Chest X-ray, AP view. Patient: 34 years old, sex M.
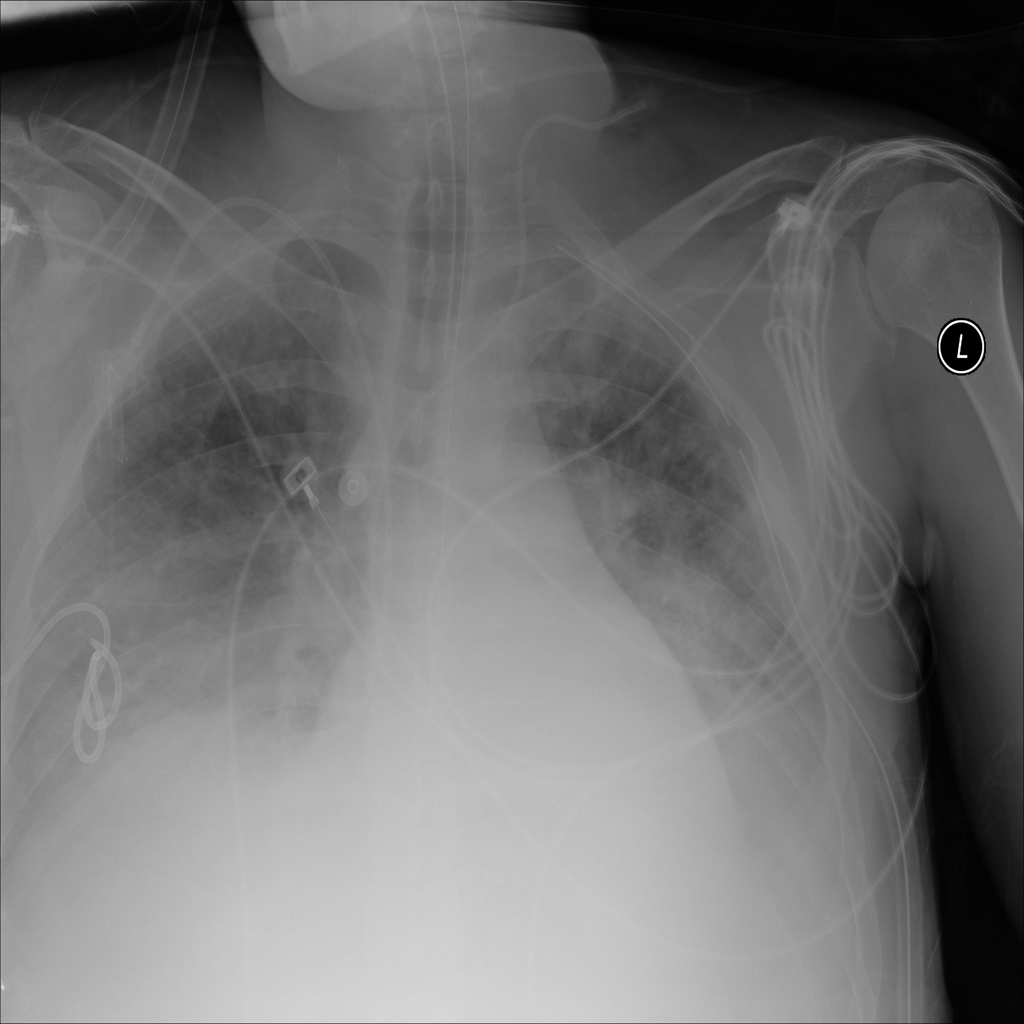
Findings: Atelectasis, Effusion